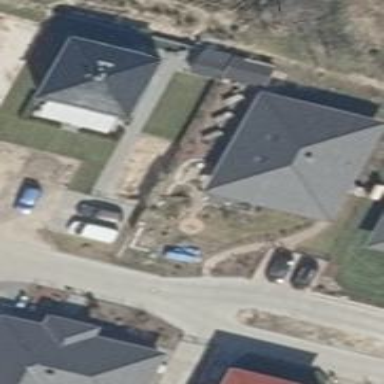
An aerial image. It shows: Hipped roof house.